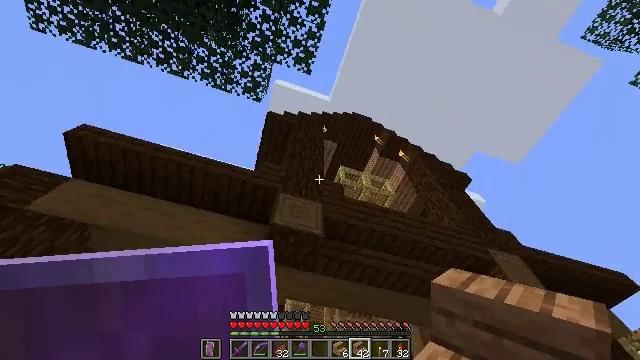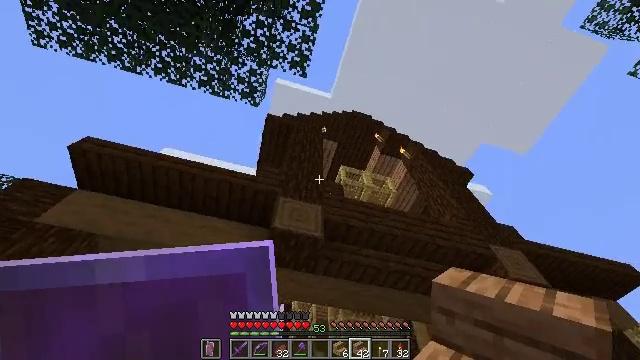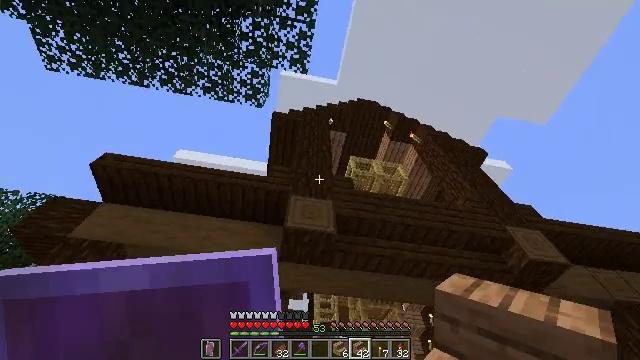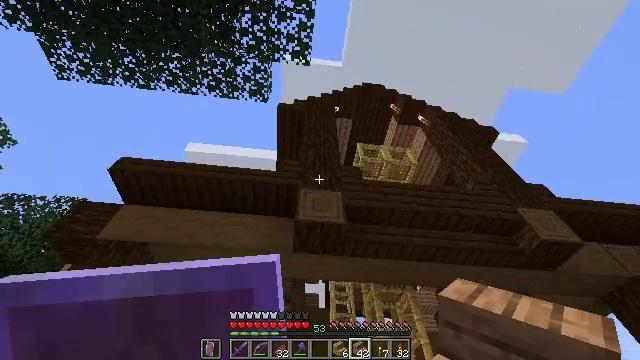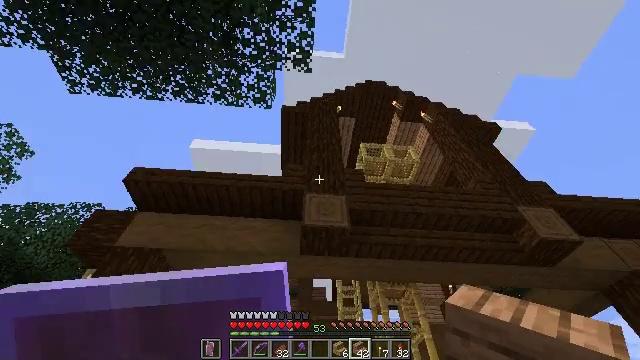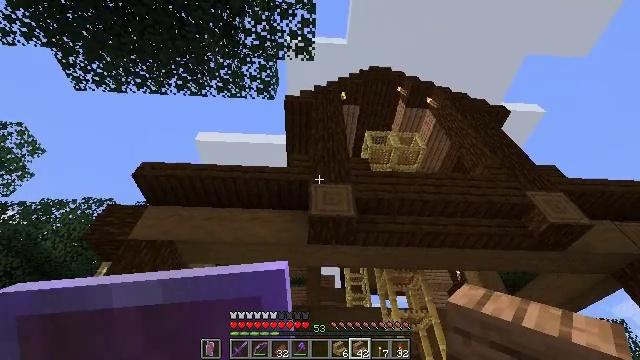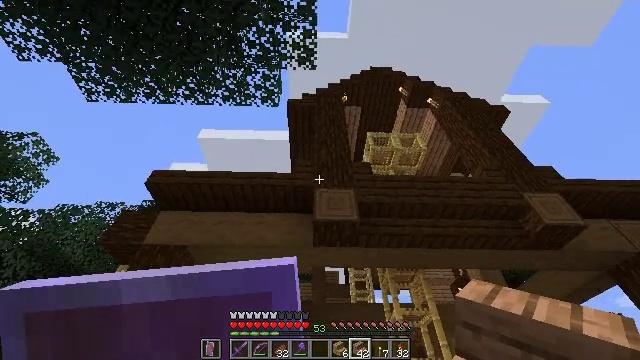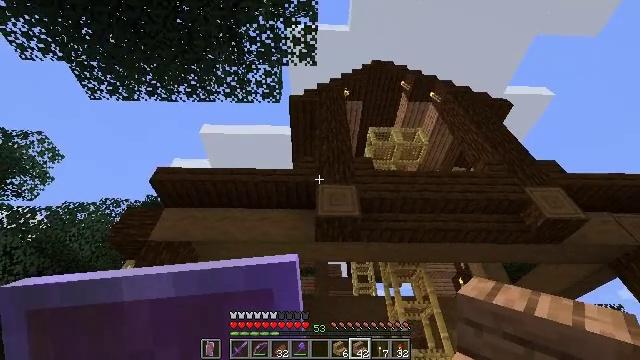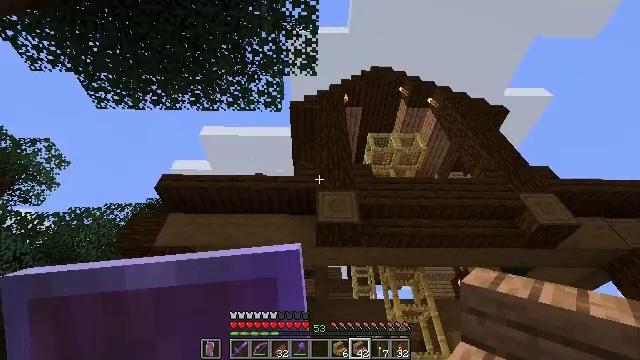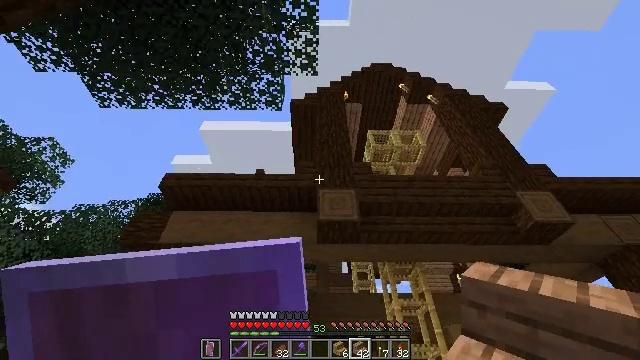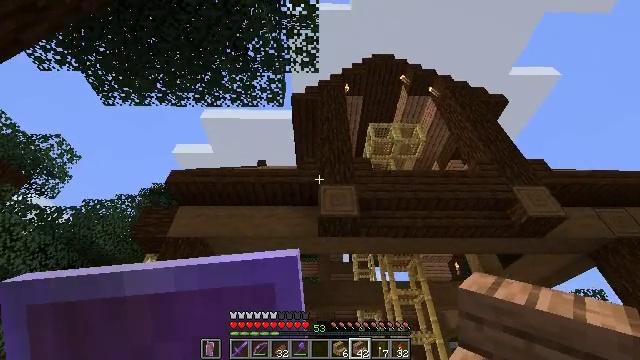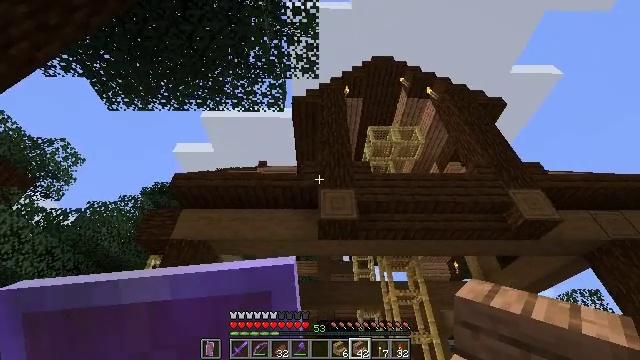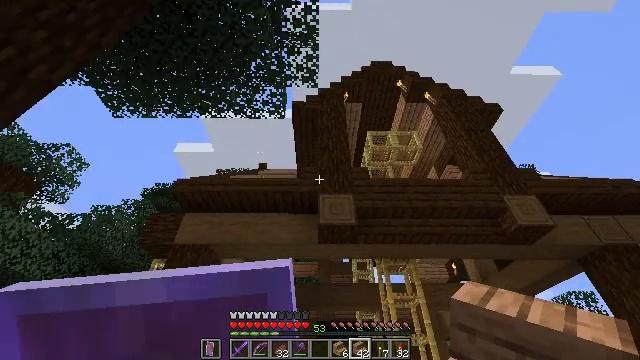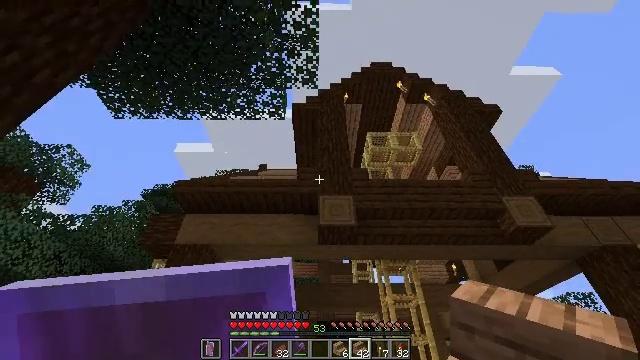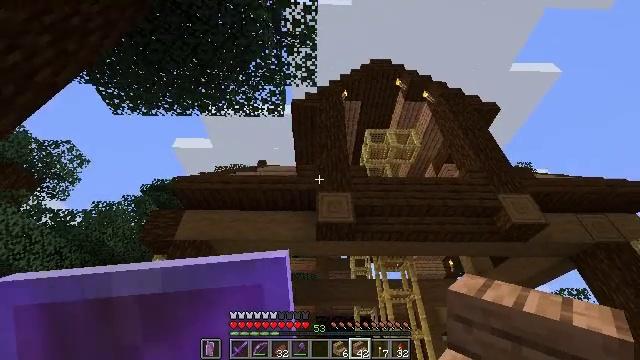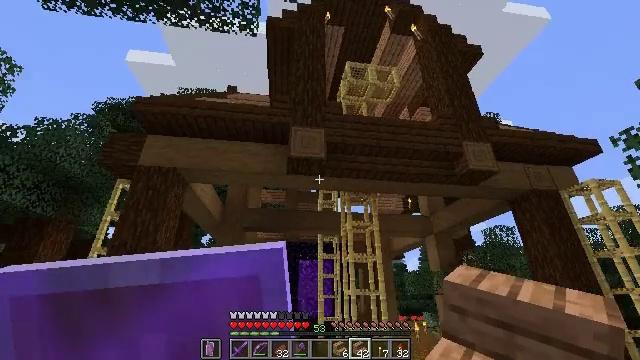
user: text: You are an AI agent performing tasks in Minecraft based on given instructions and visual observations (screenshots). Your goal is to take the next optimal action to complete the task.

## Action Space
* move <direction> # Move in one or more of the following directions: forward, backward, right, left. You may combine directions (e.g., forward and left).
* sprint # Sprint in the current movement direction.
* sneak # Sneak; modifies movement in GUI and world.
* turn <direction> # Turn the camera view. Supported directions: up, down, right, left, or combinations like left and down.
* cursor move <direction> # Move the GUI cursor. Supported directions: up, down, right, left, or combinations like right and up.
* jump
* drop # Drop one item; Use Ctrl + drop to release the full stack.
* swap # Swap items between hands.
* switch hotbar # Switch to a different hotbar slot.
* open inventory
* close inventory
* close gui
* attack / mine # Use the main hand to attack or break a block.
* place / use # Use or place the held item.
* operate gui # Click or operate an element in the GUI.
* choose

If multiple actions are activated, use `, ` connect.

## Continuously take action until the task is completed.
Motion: motion action
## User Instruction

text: Take jungle logs to craft jungle planks.
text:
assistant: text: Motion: move back and move right, turn left
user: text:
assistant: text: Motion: move back, turn left and down
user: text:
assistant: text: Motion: move back, turn left and down
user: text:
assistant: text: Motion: move back, turn left and down
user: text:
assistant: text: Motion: move back, turn left and down
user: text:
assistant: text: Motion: move back, turn down
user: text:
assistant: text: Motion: move back, turn down
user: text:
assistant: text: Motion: move back
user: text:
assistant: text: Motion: move back, turn down
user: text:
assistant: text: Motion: move back, turn down
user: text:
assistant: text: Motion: move back
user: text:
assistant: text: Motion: no_op
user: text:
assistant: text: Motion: no_op
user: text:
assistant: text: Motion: turn down
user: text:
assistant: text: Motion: turn right and down
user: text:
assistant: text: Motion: turn right and down
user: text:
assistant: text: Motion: no_op
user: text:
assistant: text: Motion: no_op
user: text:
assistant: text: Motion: move forward
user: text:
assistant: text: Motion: move forward
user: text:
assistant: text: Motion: move forward
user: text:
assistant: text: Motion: move forward
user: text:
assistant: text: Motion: move forward
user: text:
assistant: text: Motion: move forward
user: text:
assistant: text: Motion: move forward
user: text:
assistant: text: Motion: move forward
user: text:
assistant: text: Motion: move forward
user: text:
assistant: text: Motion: no_op
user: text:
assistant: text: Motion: no_op
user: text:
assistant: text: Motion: no_op